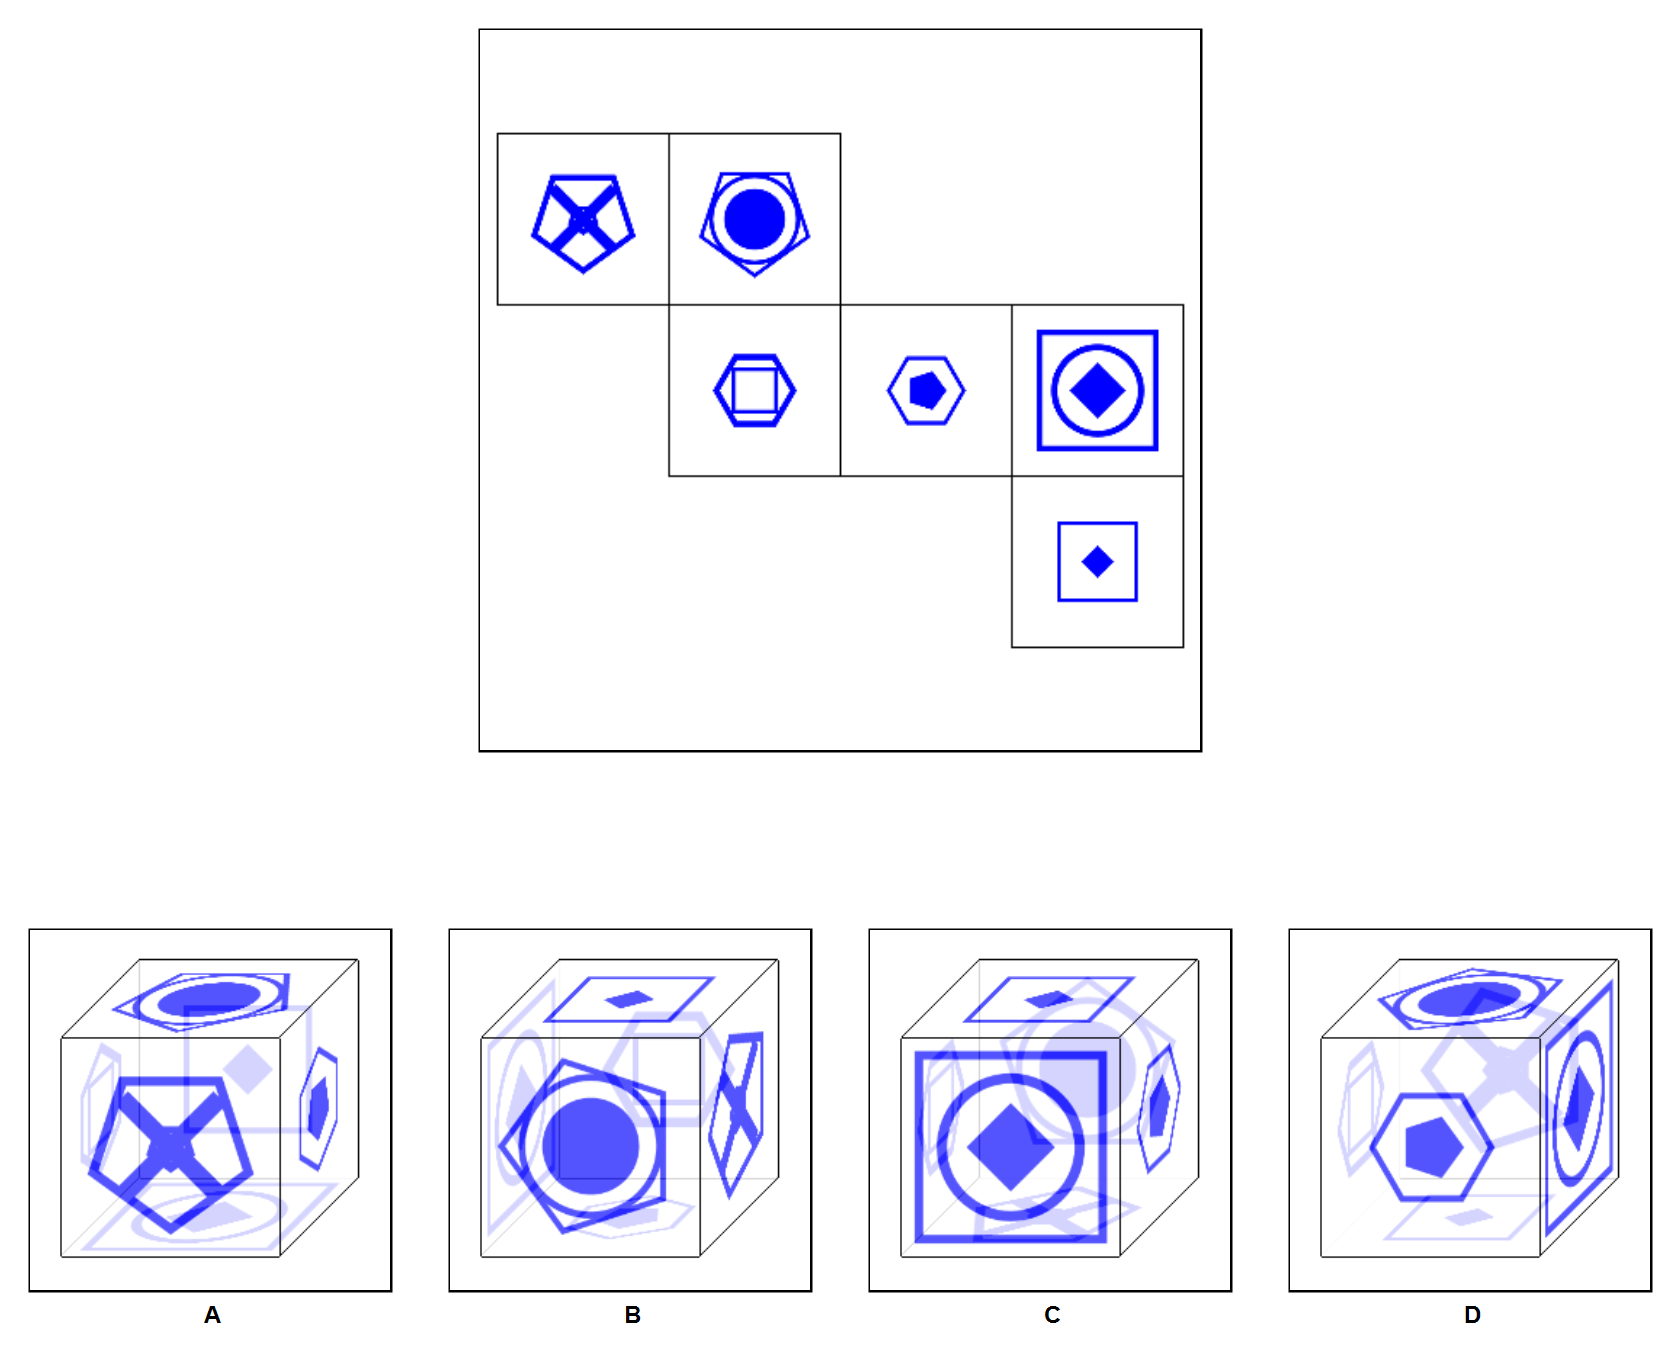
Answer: D